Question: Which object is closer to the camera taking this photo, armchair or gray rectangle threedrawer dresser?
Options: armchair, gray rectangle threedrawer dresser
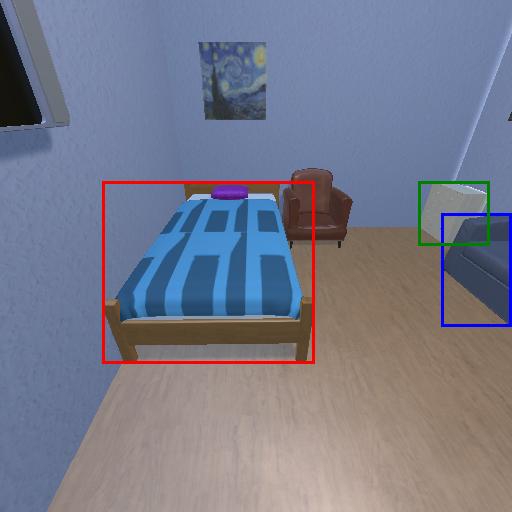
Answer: armchair